Interaction volume radius: 5 \u00c5
Interaction volume height: 20 \u00c5
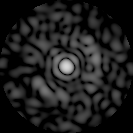
Disorder parameter: 0.8049